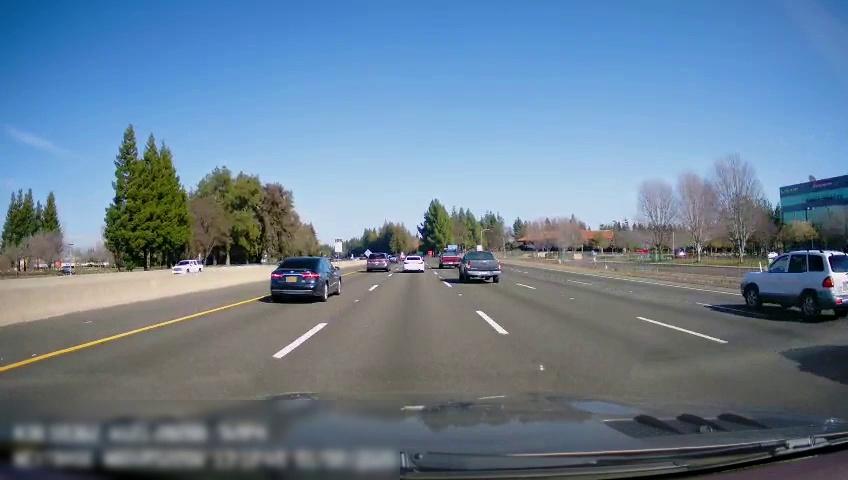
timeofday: Day
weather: Sunny
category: Vehicles | Truck
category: Drivable Space
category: Drivable Space
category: Vehicles | Truck
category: Vehicles | Truck
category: Vehicles | SUV
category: Vehicles | SUV
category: Vehicles | Car
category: Vehicles | Car
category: Lanes | Alternate Lane
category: Lanes | Alternate Lane
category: Lanes | Alternate Lane
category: Lanes | Current Lane
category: Lanes | Current Lane
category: Lanes | Alternate Lane
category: Traffic | Signs